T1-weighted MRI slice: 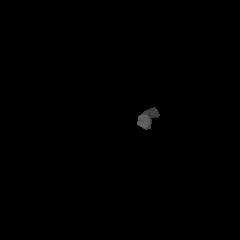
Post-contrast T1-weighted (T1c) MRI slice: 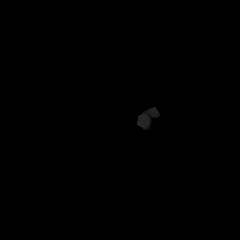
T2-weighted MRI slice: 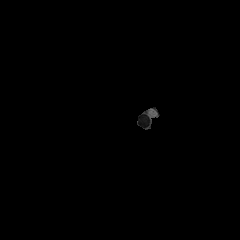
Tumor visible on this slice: no